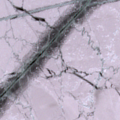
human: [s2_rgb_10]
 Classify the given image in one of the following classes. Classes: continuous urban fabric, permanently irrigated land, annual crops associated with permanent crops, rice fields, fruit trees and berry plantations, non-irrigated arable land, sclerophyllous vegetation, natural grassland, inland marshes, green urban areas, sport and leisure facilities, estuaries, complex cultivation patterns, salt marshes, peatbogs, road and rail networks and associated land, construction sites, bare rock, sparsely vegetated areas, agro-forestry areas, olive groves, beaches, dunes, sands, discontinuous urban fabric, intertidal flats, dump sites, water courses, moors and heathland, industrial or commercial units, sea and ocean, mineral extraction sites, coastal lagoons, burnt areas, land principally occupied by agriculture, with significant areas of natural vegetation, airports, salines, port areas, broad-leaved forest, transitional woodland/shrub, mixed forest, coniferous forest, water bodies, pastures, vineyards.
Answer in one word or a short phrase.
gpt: sea and ocean